Question: I am following this simple tutorial for creating a pinterest clone.
<URL>
I'm having trouble getting Angular to work.
html code:
'''
<!DOCTYPE html>
<html>
<head>
<title>Pin Clone</title>
</head>
<body ng-app1="app1" ng-controller="AppCtrl as app1">
{{ app1.message }}
<script src="bower_components/angular/angular.js"></script>
<script src="js/app1.js"></script>
</body>
</html>
'''
app1.js code:
'''
var app1 = angular.module("app1", []);
app1.controller("AppCtrl", function () {
var app1 = this;
app1.message = "not working"
})
'''
When I reload the page I simply get to see the text:
{{ app1.message }}
This is in the browser.
Console states this on reload:
'''
127.0.0.1 - - [07/Jun/2014 12:59:50] "GET / HTTP/1.1" 304 -
127.0.0.1 - - [07/Jun/2014 12:59:50] "GET /bower_components/angular/angular.js HTTP/1.1" 304 -
127.0.0.1 - - [07/Jun/2014 12:59:50] "GET /js/app1.js HTTP/1.1" 304 -
'''
This is on Ubuntu 14.04. I'm using Bower to install Angular into the project.
AngularJS version 1.2.17
Bower 1.3.4
node version v0.10.28
npm version 1.4.9
Project Folders:

Edit 1, Flask Code in Home_Site.py:
'''
from flask import Flask
from flask.ext.restless.manager import APIManager
from flask.ext.sqlalchemy import SQLAlchemy
from sqlalchemy import Column, Integer, Text
# instantiating Flask
app = Flask(__name__, static_url_path='')
# setting the SQLALCHEMY_DATABASE_URI to the pin database
app.config['SQLALCHEMY_DATABASE_URI'] = 'sqlite:///pin.db'
# setting an instance of SQLAlchemy
db = SQLAlchemy(app)
# creates a database model with an id, title, image
class Pin(db.Model):
id = Column(Integer, primary_key=True)
title = Column(Text, unique=False)
image = Column(Text, unique=False)
db.create_all()
# automatically creates an api for the pins in the db
# api stands for application programming interface
api_manager = APIManager(app, flask_sqlalchemy_db=db)
api_manager.create_api(Pin, methods=['GET', 'POST', 'DELETE', 'PUT'])
# type route and hit tab to create this
# this allows you to route to the main html file in the static folder
@app.route('/')
def index1():
return app.send_static_file('index1.html')
# reloads the server on its own
app.debug = True
if __name__ == '__main__':
app.run()
'''
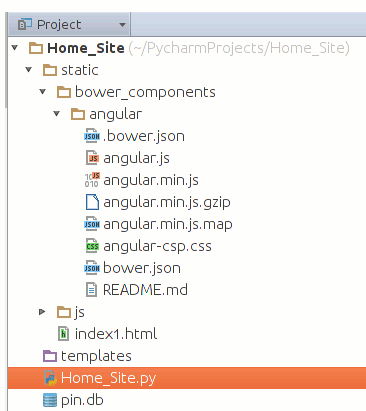
Answer: You have a typo in your 'ngApp' declaration:
'''
<body ng-app1="app1" ng-controller="AppCtrl as app1">
'''
should be:
'''
<body ng-app="app1" ng-controller="AppCtrl as app1">
'''
(Note the lack of '1' in the 'ng-app' declaration.)